Question: This has been happening more and more often to us.
There is a source folder in our project. Frequently eclipse would insist that it can't build the project even though:
- - -

There are no relevant entries in workspace log, nor in the console.
We have no good solution for this, it usually involves doing the following multiple times:
- - - -
It takes 20 minutes or so each time it happens.
My Eclipse is one of recent Kepler builds (4.3.2), running on Ubuntu 12.04 LTS.
Installed plugins:
'''
Atlassian Connector for Eclipse 3.2.2.v20130909 com.atlassian.connector.eclipse.feature.group Atlassian
Cucumber Eclipse Feature 0.0.11.201406031952 cucumber.eclipse.feature.feature.group null
EclEmma Java Code Coverage 2.3.1.201405111647 com.mountainminds.eclemma.feature.feature.group Mountainminds GmbH & Co. KG
Eclipse SDK 4.3.2.M20140221-1700 org.eclipse.sdk.ide null
Eclipse XML Editors and Tools 3.5.2.v201401062113-7H7IFizDxumVu0K6bjdPjXRkoz0FiUYMnSyT9PL org.eclipse.wst.xml_ui.feature.feature.group Eclipse Web Tools Platform
JD-Eclipse Plug-in 0.1.5 jd.ide.eclipse.feature.feature.group Java Decompiler
MoreUnit For Java 3.0.4 org.moreunit.feature.group MoreUnit.org
MoreUnit For Java: Mock Support 3.0.4 org.moreunit.mock.feature.group MoreUnit.org
Mylyn Builds Connector: Hudson/Jenkins 1.1.2.v20140211-0100 org.eclipse.mylyn.hudson.feature.group Eclipse Mylyn
Mylyn Context Connector: Eclipse IDE 3.9.2.v20140211-0100 org.eclipse.mylyn.ide_feature.feature.group Eclipse Mylyn
Mylyn Context Connector: Java Development 3.9.2.v20140211-0100 org.eclipse.mylyn.java_feature.feature.group Eclipse Mylyn
Mylyn Context Connector: Team Support 3.9.2.v20140211-0100 org.eclipse.mylyn.team_feature.feature.group Eclipse Mylyn
Mylyn Task List 3.9.2.v20140211-0100 org.eclipse.mylyn_feature.feature.group Eclipse Mylyn
Mylyn Task-Focused Interface 3.9.2.v20140211-0100 org.eclipse.mylyn.context_feature.feature.group Eclipse Mylyn
Mylyn WikiText 1.8.2.v20140211-0100 org.eclipse.mylyn.wikitext_feature.feature.group Eclipse Mylyn
Native JavaHL 1.8 Implementation (Optional) 3.0.5.I20140122-1700 org.polarion.eclipse.team.svn.connector.javahl18.feature.group Polarion Software
SonarQube Java Analyser 3.4.0.20140404-0949-RELEASE org.sonar.ide.eclipse.jdt.feature.feature.group SonarSource
Subversive Revision Graph (Optional) 1.1.0.I20130619-1700 org.eclipse.team.svn.revision.graph.feature.group Eclipse.org
Subversive SVN Integration for the Mylyn Project (Optional) 1.1.2.I20131116-1700 org.eclipse.team.svn.mylyn.feature.group Eclipse.org
Subversive SVN JDT Ignore Extensions (Optional) 1.1.0.I20130619-1700 org.eclipse.team.svn.resource.ignore.rules.jdt.feature.group Eclipse.org
Subversive SVN Team Provider 1.1.3.I20140206-1700 org.eclipse.team.svn.feature.group Eclipse.org
'''
Is there some known solution for this? Should I file a bug for eclipse?
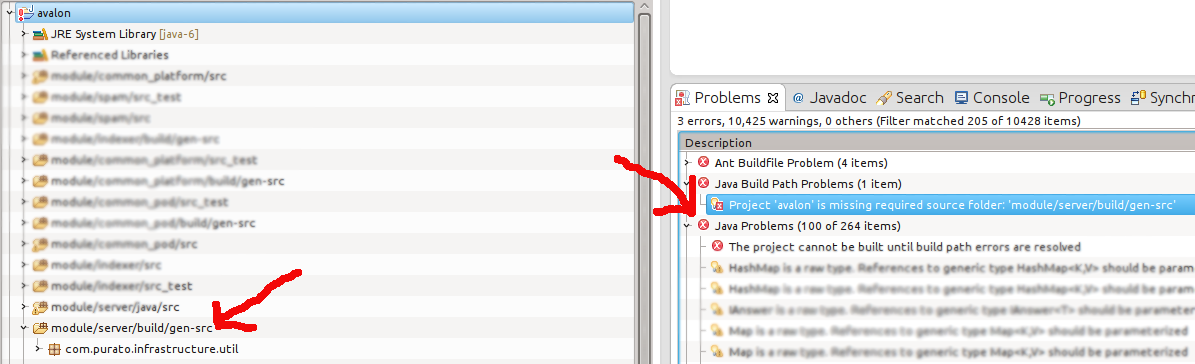
Answer: So far the best workaround seems to be:
- - - - - -